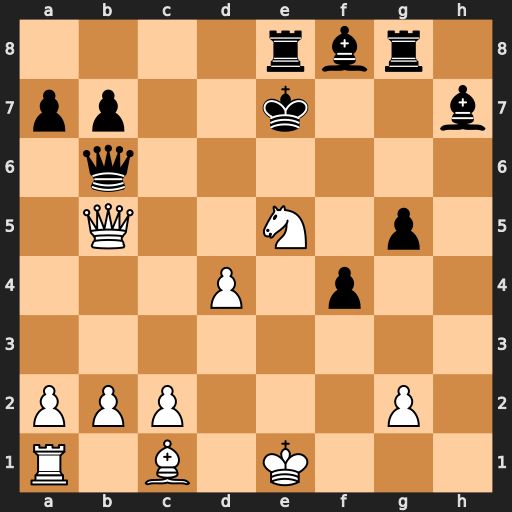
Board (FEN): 4rbr1/pp2k2b/1q6/1Q2N1p1/3P1p2/8/PPP3P1/R1B1K3
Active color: w
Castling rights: Q
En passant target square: -
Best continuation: Qd7+ Kf6 Qf7#